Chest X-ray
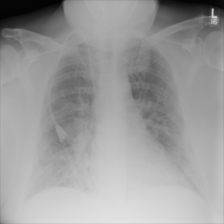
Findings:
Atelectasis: negative
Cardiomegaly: negative
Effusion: negative
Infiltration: positive
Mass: positive
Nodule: negative
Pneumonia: negative
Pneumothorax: negative
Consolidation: negative
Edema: positive
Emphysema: negative
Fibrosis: negative
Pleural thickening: negative
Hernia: negative